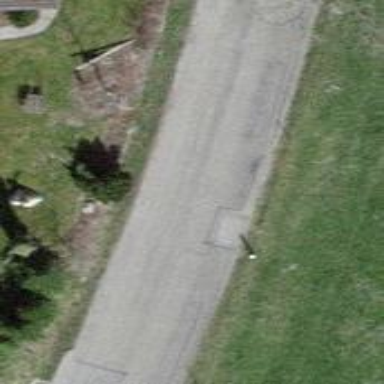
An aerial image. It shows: Residential road with asphalt surface.